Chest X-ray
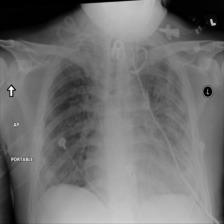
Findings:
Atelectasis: negative
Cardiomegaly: negative
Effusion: negative
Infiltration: negative
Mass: negative
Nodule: negative
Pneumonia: negative
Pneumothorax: negative
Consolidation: negative
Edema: negative
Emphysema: negative
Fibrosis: negative
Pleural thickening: negative
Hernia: negative